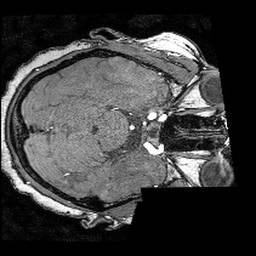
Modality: angio
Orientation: axial
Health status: ill
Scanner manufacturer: philips
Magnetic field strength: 3 T
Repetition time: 0.01824 s
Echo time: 0.003344 s